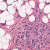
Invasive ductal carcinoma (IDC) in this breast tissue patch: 1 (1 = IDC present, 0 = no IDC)